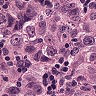
Metastatic tissue present: yes